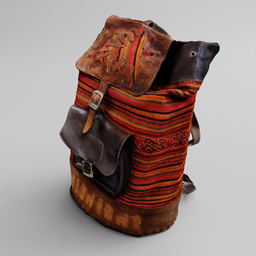
Label: tools